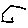
Label: hexagon